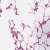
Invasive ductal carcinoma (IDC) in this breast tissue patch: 0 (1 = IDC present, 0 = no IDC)